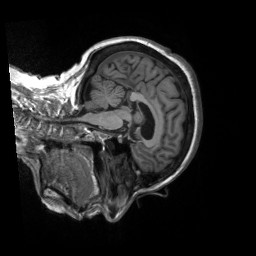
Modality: T1w
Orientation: sagittal
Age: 64
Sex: female
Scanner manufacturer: siemens
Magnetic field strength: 3 T
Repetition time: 2.53 s
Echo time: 0.00219 s